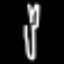
Label: fork